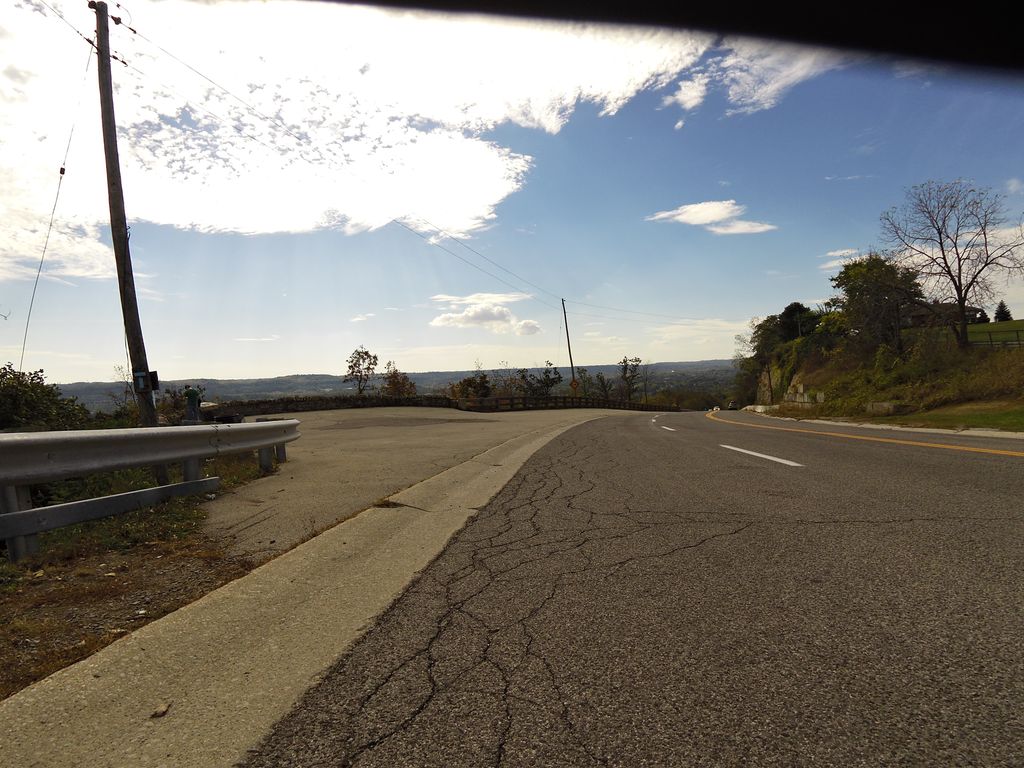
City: hamilton